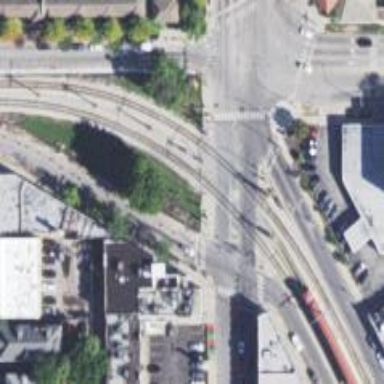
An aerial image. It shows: Railway crossing with lights and full barriers.